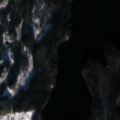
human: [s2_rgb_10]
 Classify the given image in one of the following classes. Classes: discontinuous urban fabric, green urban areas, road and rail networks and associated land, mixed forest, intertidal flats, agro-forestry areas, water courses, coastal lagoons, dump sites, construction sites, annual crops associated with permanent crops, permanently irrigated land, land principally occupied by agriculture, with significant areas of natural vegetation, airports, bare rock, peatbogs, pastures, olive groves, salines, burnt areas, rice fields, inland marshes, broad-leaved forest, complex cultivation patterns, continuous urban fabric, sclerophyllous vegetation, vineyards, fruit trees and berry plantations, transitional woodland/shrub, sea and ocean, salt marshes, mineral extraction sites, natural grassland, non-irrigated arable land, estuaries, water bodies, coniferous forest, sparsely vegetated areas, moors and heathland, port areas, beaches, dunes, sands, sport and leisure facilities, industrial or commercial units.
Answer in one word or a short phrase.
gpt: coniferous forest, mixed forest, water bodies